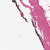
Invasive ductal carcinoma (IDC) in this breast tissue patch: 0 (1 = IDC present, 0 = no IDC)